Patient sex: F
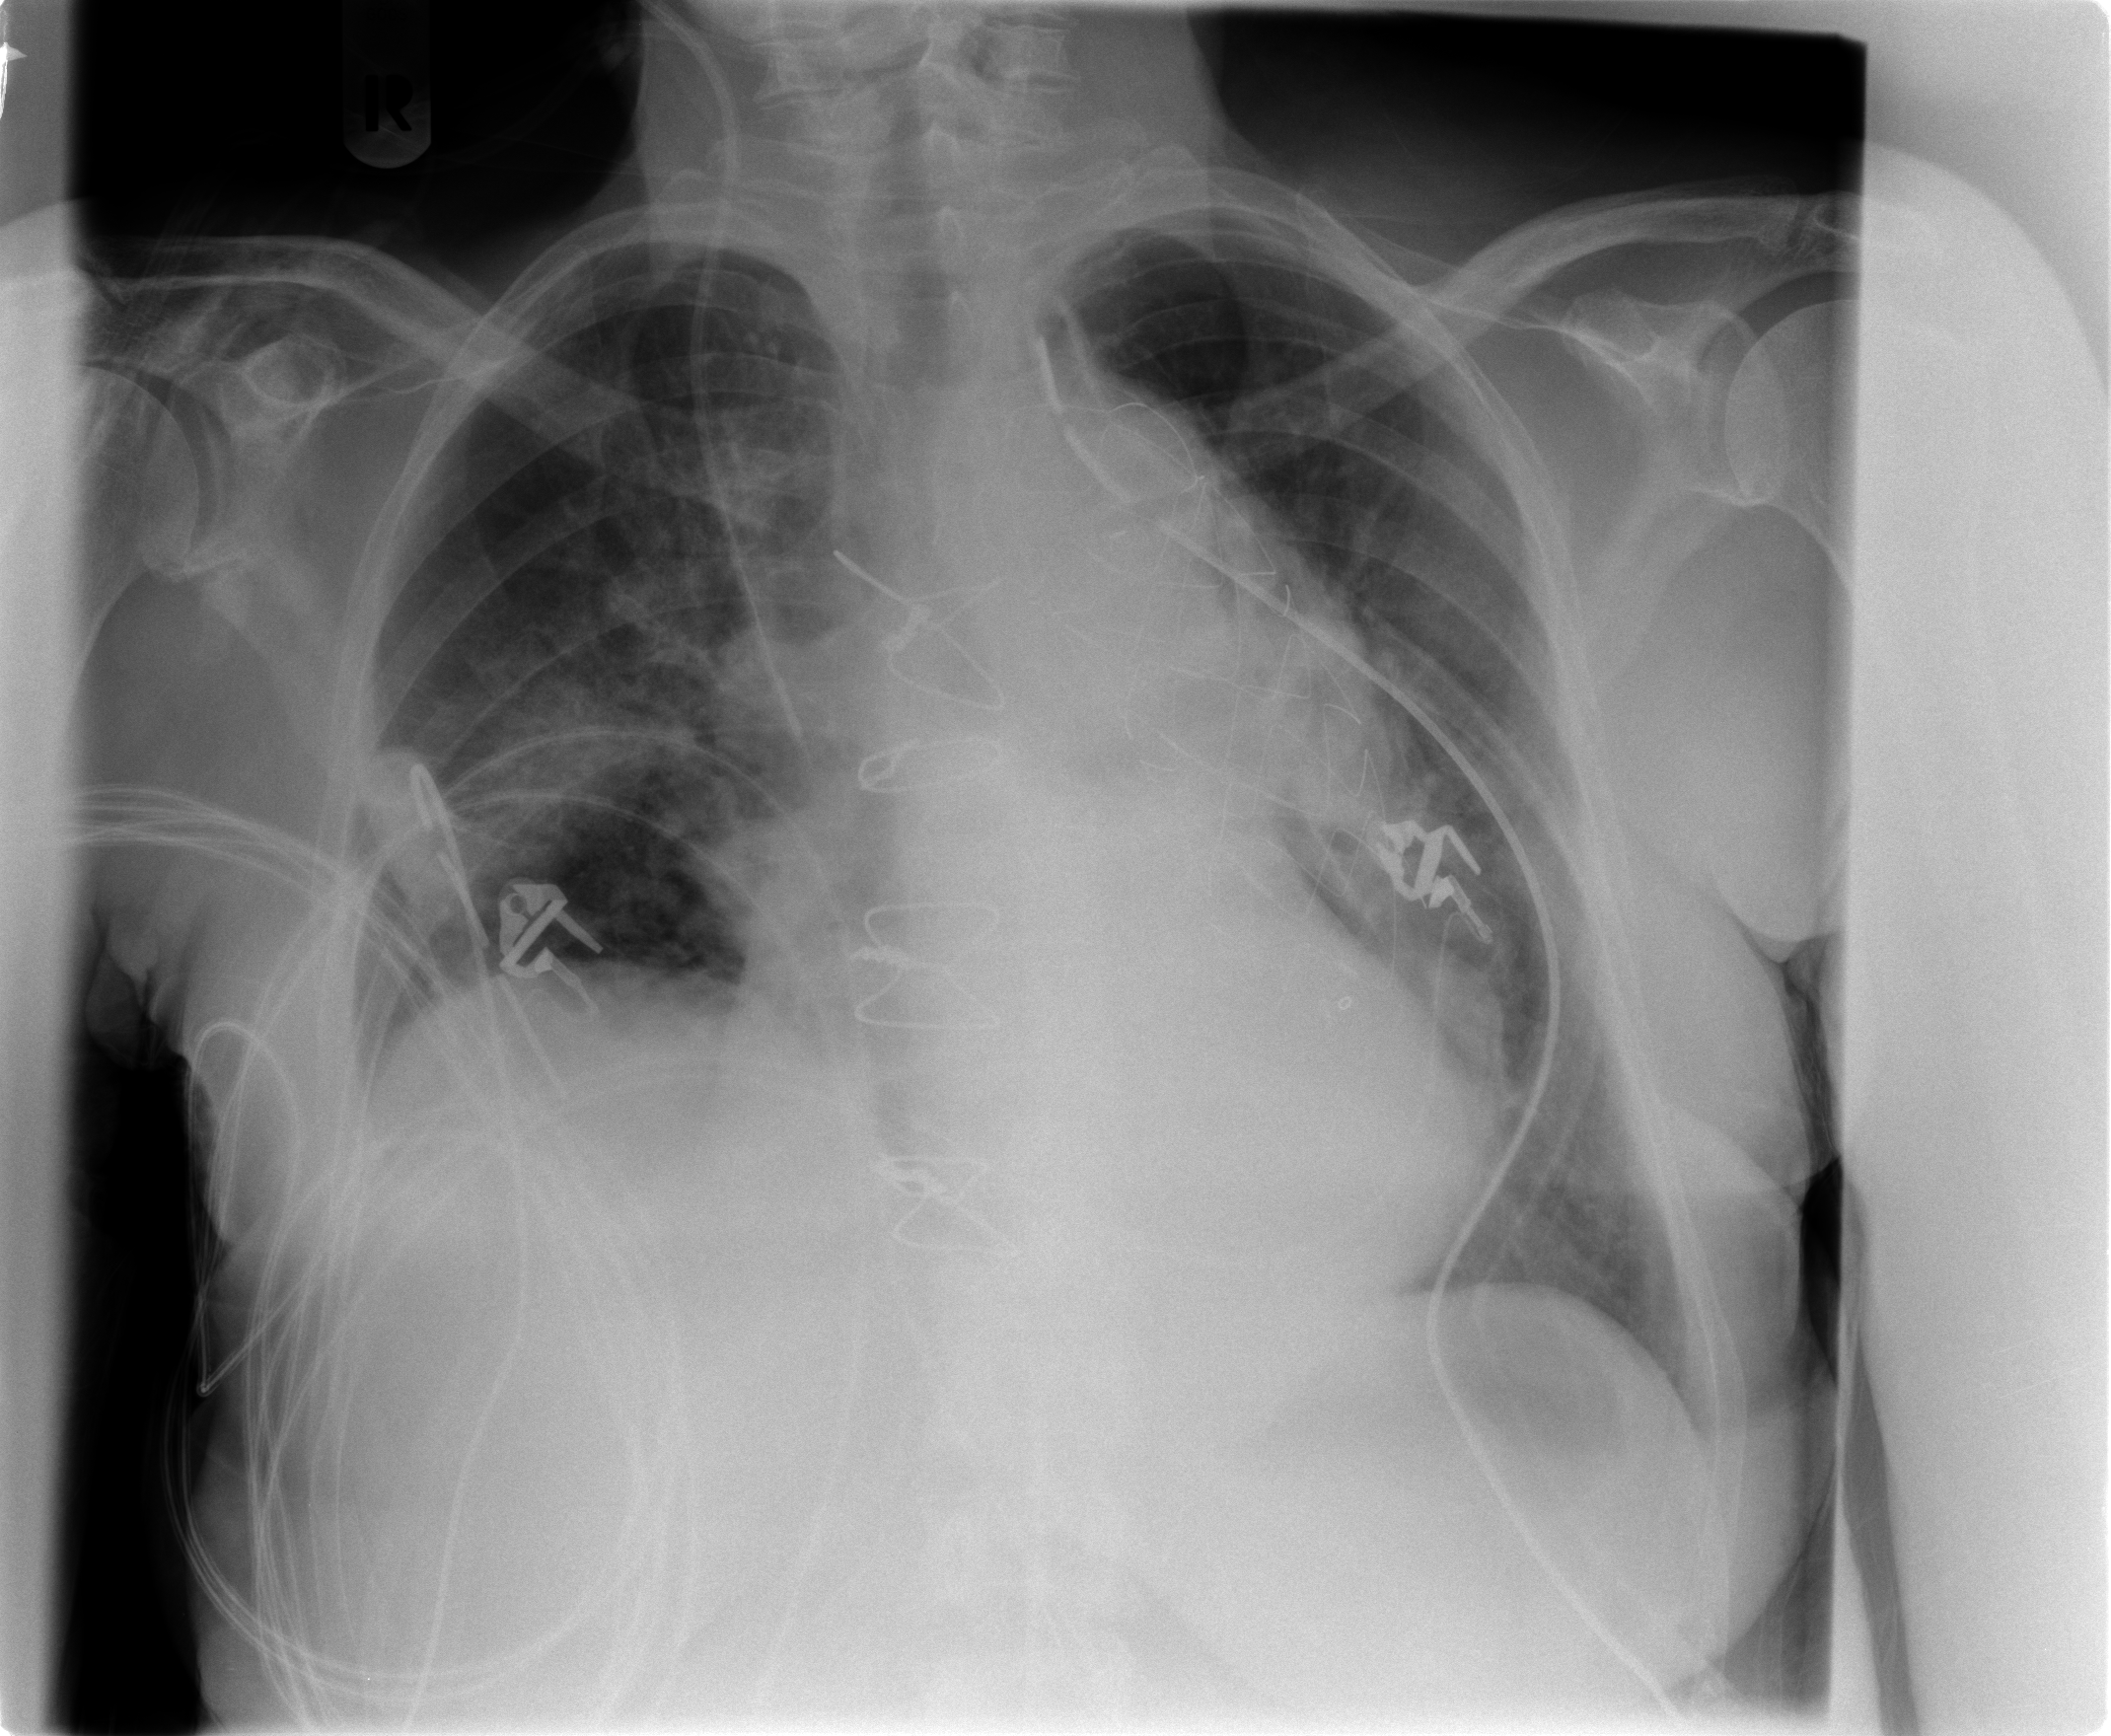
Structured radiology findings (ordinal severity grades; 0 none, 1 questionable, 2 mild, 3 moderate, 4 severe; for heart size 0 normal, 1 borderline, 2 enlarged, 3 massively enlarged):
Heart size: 2
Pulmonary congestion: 1
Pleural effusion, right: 0
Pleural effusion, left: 0
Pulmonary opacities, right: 1
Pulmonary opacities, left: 1
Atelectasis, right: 0
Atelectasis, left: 0